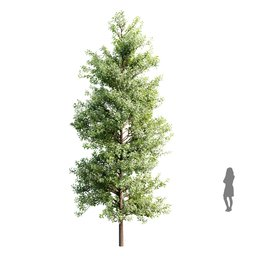
Label: nature